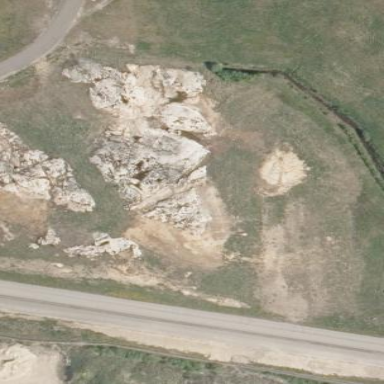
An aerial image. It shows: Landscape of bare rock.